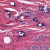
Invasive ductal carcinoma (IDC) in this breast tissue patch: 1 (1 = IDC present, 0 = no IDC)